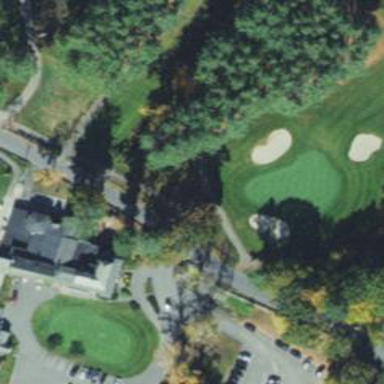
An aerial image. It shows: Pathway for golfing.